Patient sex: F
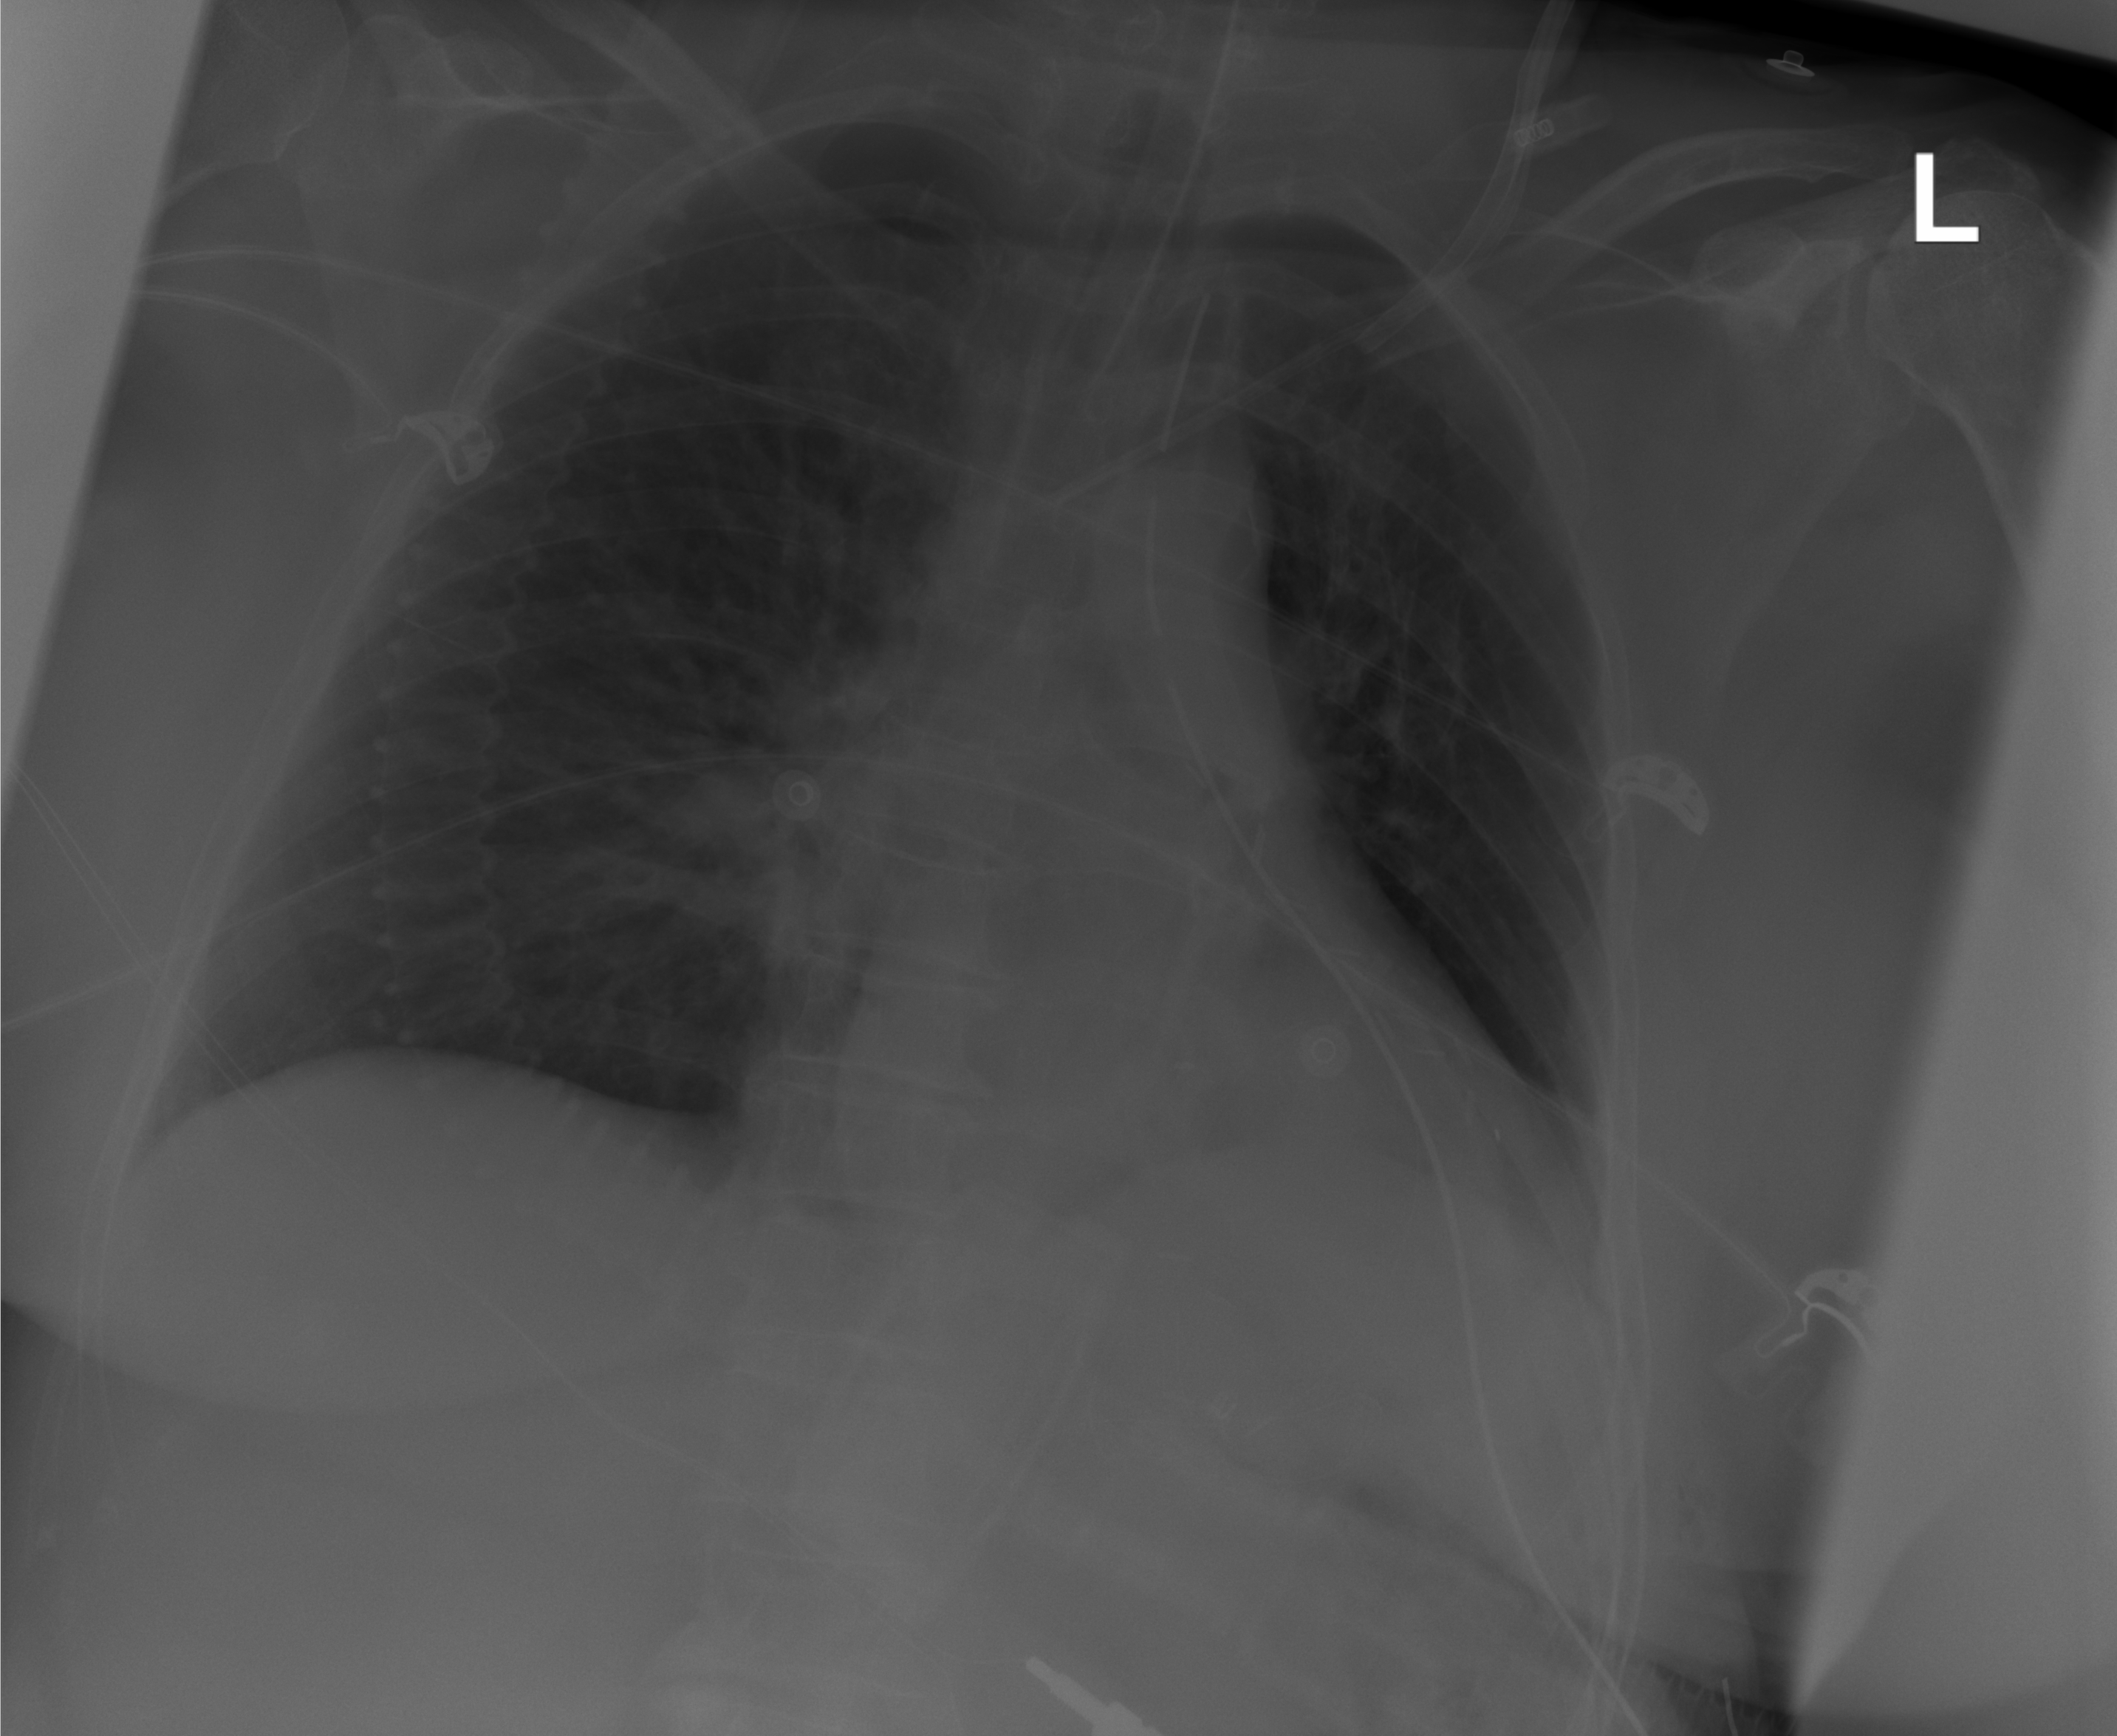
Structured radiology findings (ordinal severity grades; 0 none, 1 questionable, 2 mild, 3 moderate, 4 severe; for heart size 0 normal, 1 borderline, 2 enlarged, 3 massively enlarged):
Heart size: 2
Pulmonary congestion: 0
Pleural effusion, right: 0
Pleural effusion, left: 1
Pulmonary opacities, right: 0
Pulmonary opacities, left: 0
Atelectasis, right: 0
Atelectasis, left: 0